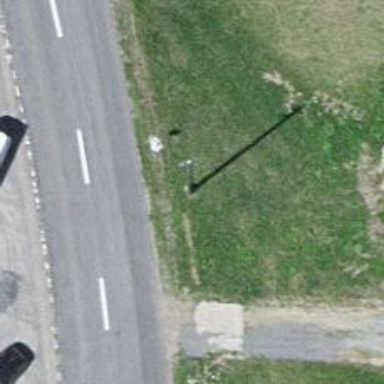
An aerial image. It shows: Minor power line.